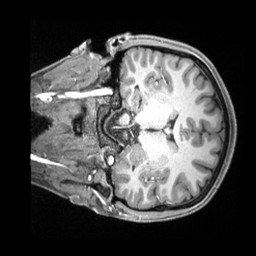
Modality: T1w
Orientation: coronal
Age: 18
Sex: female
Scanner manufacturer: siemens
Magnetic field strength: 3 T
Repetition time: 2.4 s
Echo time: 0.00226 s